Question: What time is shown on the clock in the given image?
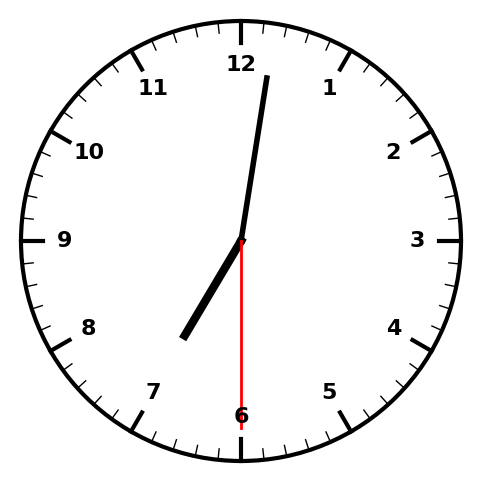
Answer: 07:01:30